八年级 · 度量几何学
如图, 在 $\triangle A B C$ 中, $\angle C=90^{\circ}$, 以 $A$ 为圆心, 任意长为半径画弧,
分别交 $A C, A B$ 于点 $M, N$, 再分别以 $M, N$ 为圆心, 大于 $\frac{1}{2} M N$ 长为半径画弧, 两弧交于点 $O$,作射线 $A O$, 交 $B C$ 于点 $E$, 已知 $A B=10, S_{\triangle A B E}=20$, 则 $C E$ 的长为（ ）

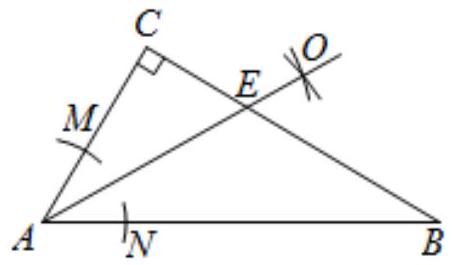
A. 6
B. 5
C. 4
D. 3
答案: C